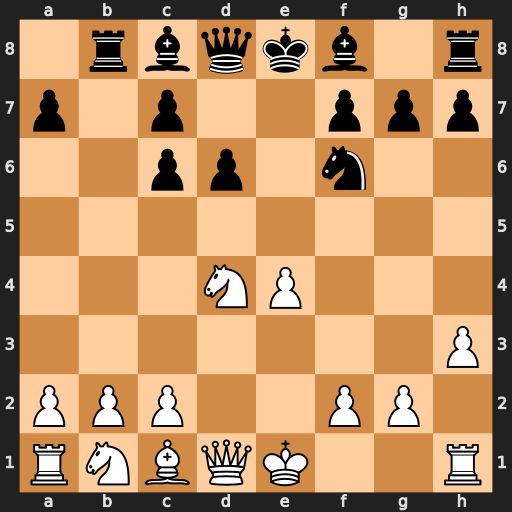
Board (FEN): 1rbqkb1r/p1p2ppp/2pp1n2/8/3NP3/7P/PPP2PP1/RNBQK2R
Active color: w
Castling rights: KQk
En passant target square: -
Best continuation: Nxc6 Qd7 Nxb8